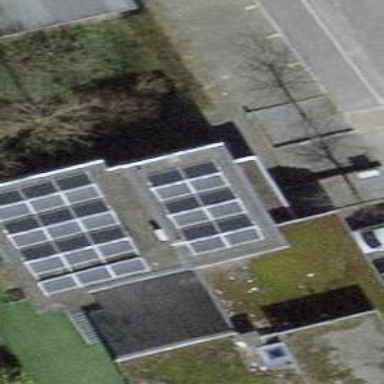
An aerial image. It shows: Building with tile roof.